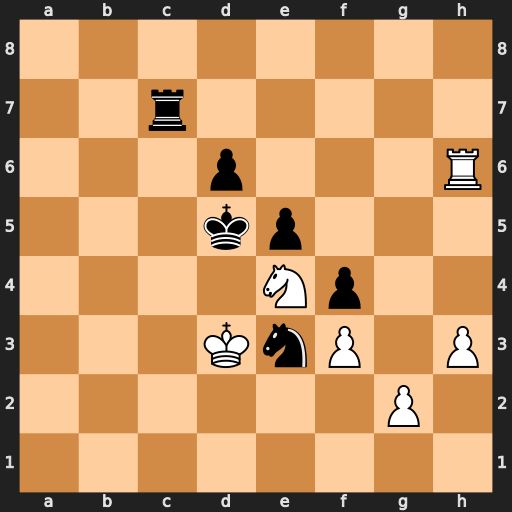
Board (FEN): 8/2r5/3p3R/3kp3/4Np2/3KnP1P/6P1/8
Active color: w
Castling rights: -
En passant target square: -
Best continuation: Rxd6#